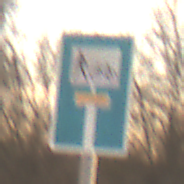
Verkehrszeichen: SackgasseRadverkehrFussgaengerDurchlaessig
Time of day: SunriseSunset
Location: Outdoor (Nature)
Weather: PartlyCloudy
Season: NotSpecified
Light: Natural